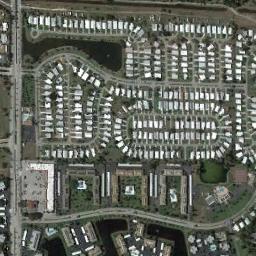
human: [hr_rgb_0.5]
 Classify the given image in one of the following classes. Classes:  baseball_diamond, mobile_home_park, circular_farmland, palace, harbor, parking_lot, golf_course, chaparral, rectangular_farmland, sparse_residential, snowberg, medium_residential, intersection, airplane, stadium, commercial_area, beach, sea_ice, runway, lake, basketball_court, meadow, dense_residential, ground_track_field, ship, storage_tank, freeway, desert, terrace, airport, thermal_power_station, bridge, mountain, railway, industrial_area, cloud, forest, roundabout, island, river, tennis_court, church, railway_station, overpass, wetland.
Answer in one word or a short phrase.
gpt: mobile_home_park